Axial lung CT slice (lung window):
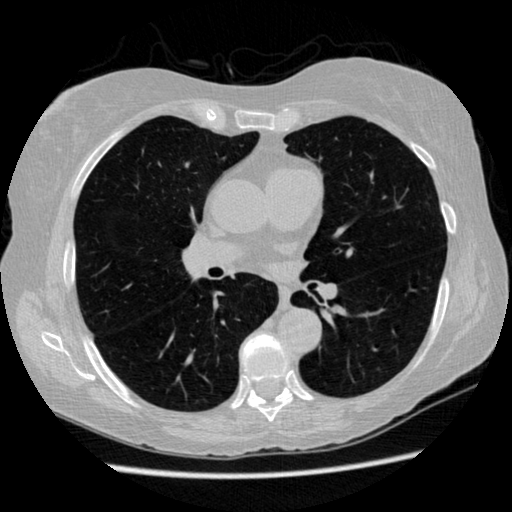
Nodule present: no